Question: I have designed an application that will load the information from an XML File to a Pie Chart.
First my XML looked like this
'''
<books>
<stock>
<booktype>Novels</booktype>
<amountofbooks>100</amountofbooks>
</stock>
</books>
'''
And my AS code looked like
'''
[Bindable]
private var bookStock:ArrayCollection = new ArrayCollection();
var myPieSeries:PieSeries = new PieSeries();
myPieSeries.nameField = "booktype";
myPieSeries.field = "amountofbooks";
'''
in the 'result' event I do this
'''
bookStock = evt.result.books.stock;
'''
Now this works perfectly and I can see the generated Pie Chart.
But now let's say that I changed the XML in the following manner.
'''
<books>
<stock>
<bookinfo>
<booktype>Fiction</booktype>
<amountofbooks>150</amountofbooks>
</bookinfo>
</stock>
<stock>
<bookinfo>
<booktype>Novels</booktype>
<amountofbooks>100</amountofbooks>
</bookinfo>
</stock>
</books>
'''
in the results event how do I access it?
'bookStock = evt.result.books.stock.bookinfo;'
doesn't work. I get a "Error: Unknown Property: 'bookinfo'."
When I analysed the bookStock object I get this.

How do I access the XML element now? Does anything needs to be changed here?
'''
myPieSeries.nameField = "booktype";
myPieSeries.field = "amountofbooks";
'''
Here is the project that I am working with.
<URL>
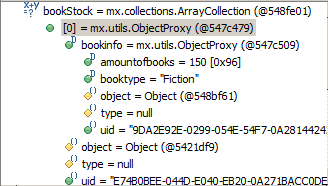
Answer: Actually xml.books.stock.bookinfo will get you an XMLList of XML nodes and I think your error comes either from assigning that XMLList to the ArrayCollection instance, or by treating every item of that XMLList as an Array, when in fact they are XML nodes.
I've never worked with ArrayCollection, but I think you'll need to traverse (for loop) your XMLList and put together the ArrayCollection manually.